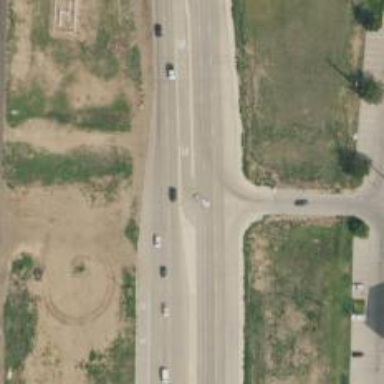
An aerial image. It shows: Trunk link highway.